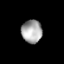
Tissue: lung
Cell type: Epithelial cells
Senescence score: 0.1974
Nuclear area (px): 466
Mean DAPI intensity: 166.064